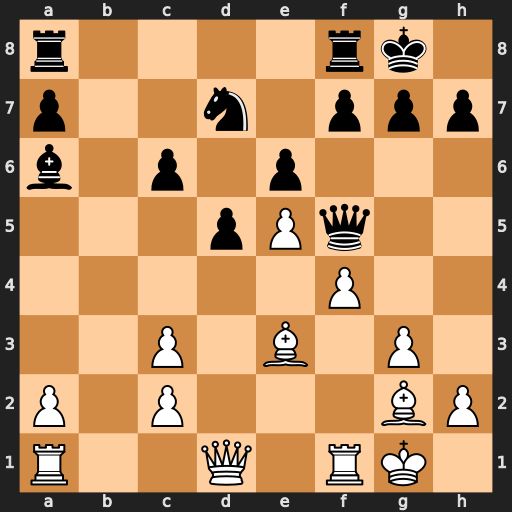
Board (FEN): r4rk1/p2n1ppp/b1p1p3/3pPq2/5P2/2P1B1P1/P1P3BP/R2Q1RK1
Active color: w
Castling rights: -
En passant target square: -
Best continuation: g4 Qg6 f5 exf5 gxf5 Bxf1 fxg6